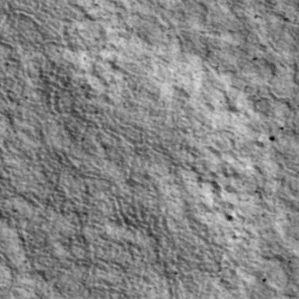
Label: non_frost